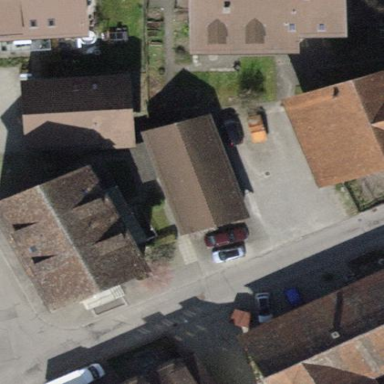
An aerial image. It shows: Parking building with gabled roof.